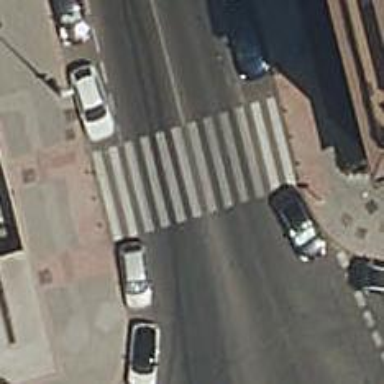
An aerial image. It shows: Crossing with traffic signals.